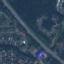
Land use / land cover class: Highway